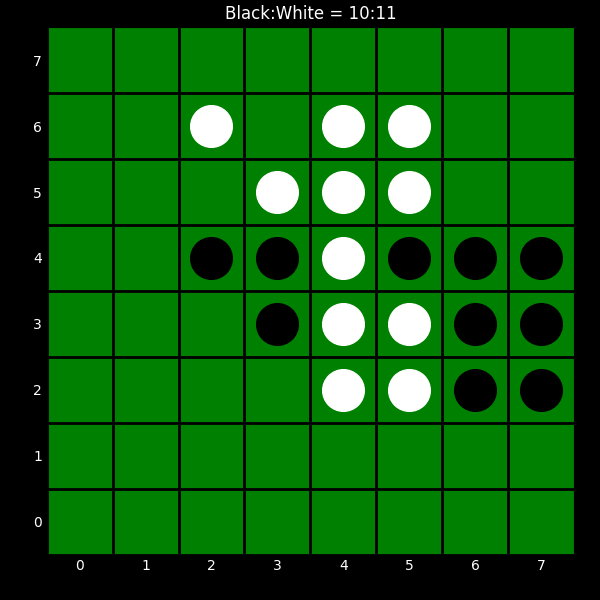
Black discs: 10
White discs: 11